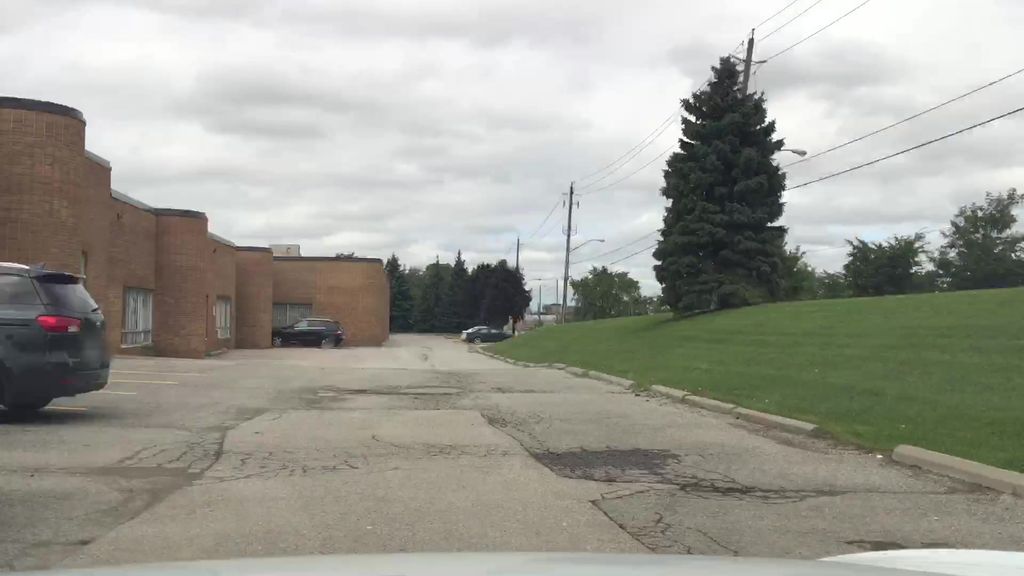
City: toronto